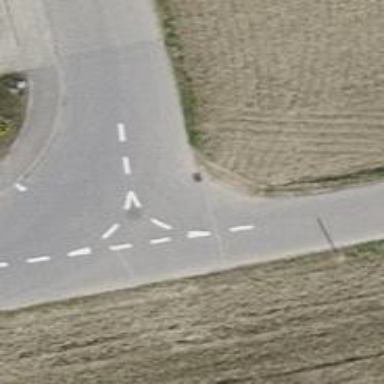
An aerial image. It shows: Sidewalk along the footway.